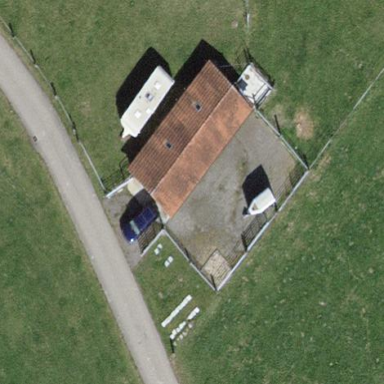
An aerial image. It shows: Hut.